Field crop: maize
Growth stage: 2
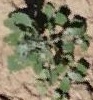
Species: chenopodium